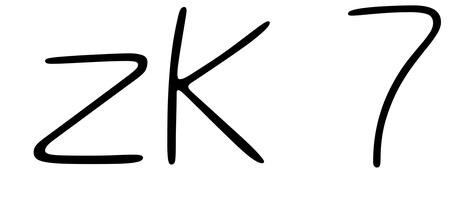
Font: Gluten_Thin